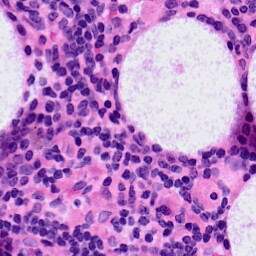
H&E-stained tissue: LymphNode